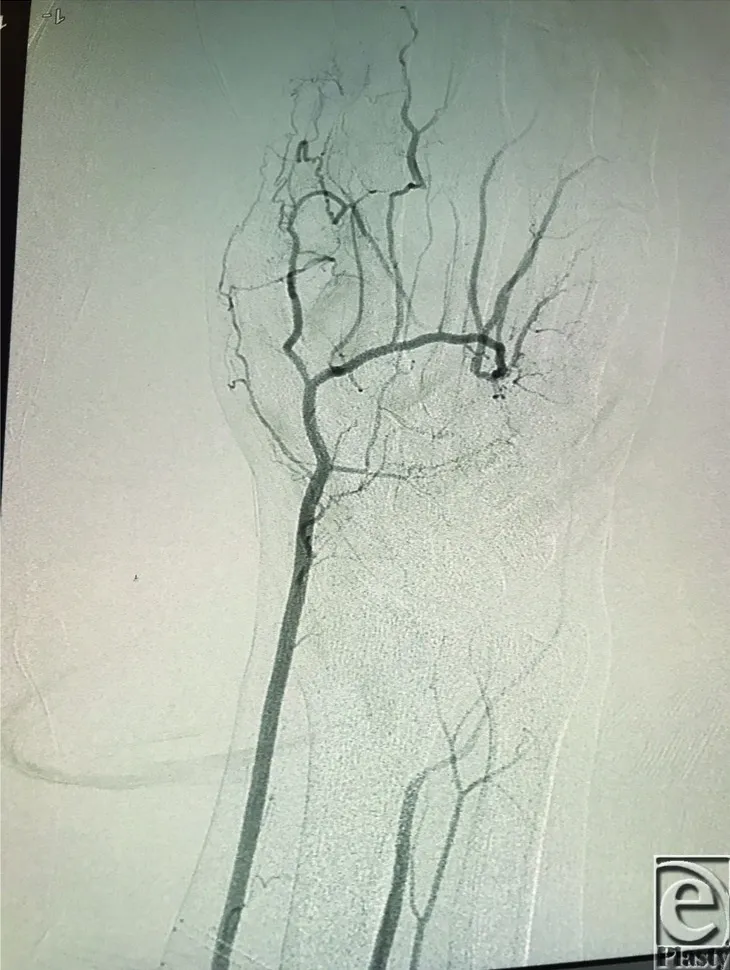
Preoperative angiogram of the right upper extremity showing complete occlusion of the ulnar artery.
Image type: radiology (x_ray)